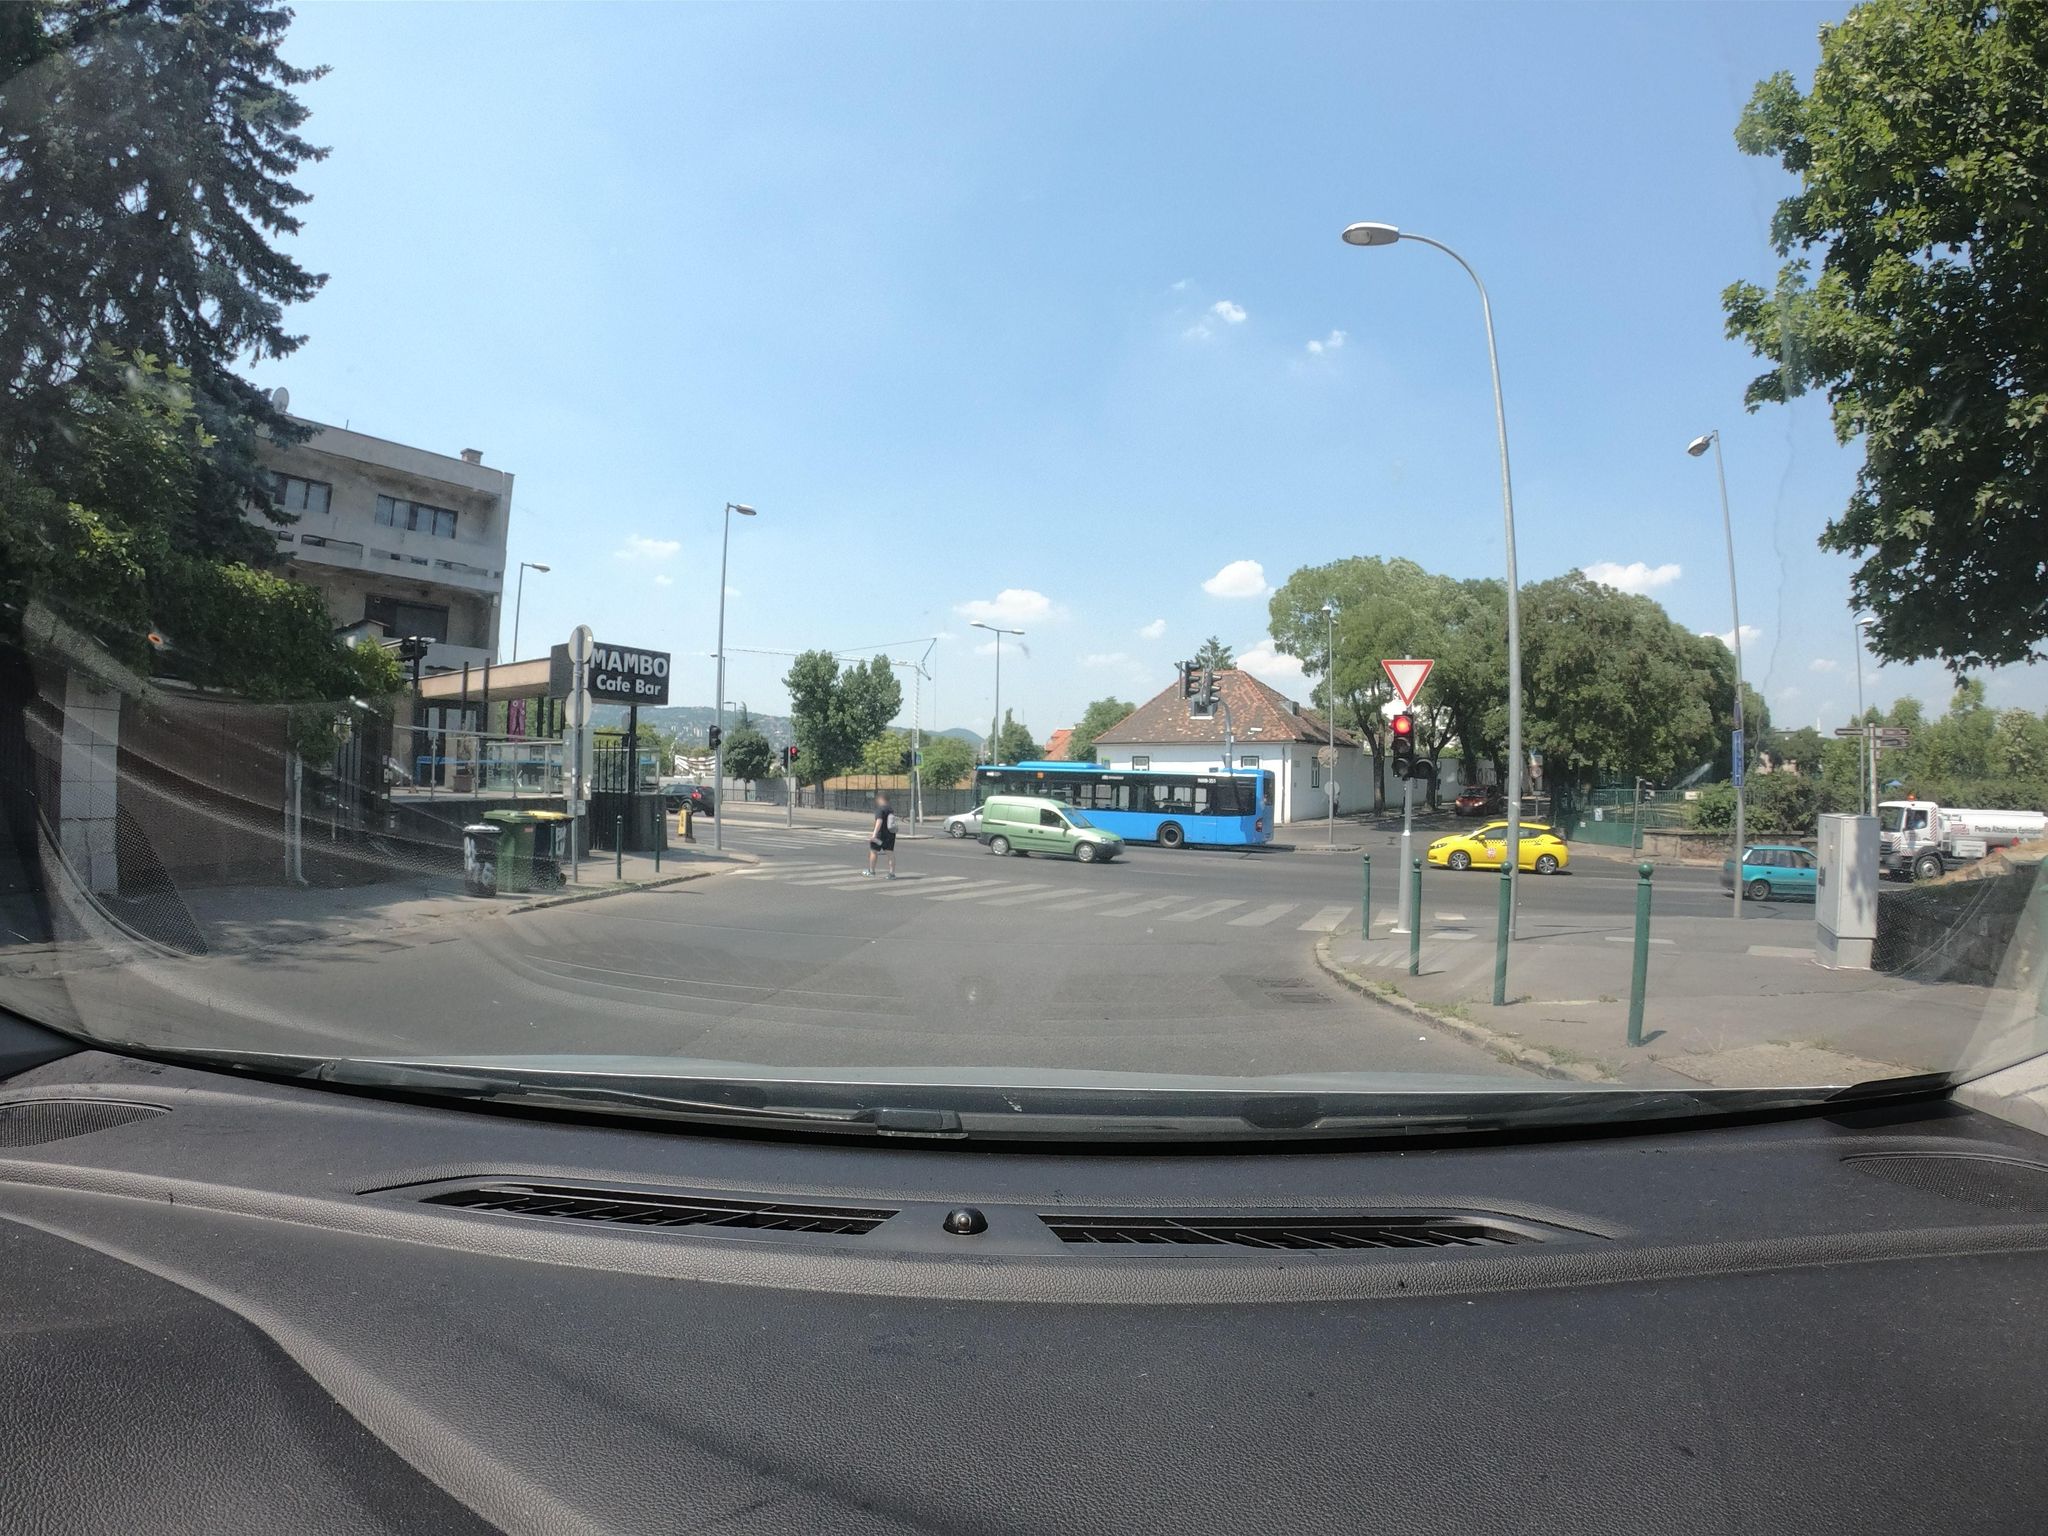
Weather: clear
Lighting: day
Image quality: good
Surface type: driving surface
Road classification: tertiary
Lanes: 2, 3
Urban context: urban centre
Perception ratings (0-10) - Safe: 1.85, Lively: 7.42, Beautiful: 3.6, Boring: 1.18, Depressing: 3.97, Wealthy: 2.08